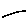
Label: line